Question: Using Breeze and a simple one to many relationship created using the Entity Data Model designer gives me the following error:
> TypeError {stack: "TypeError: Cannot read property '$type' of null|
...//localhost:55494/Scripts/jquery-1.9.1.js:1083:7)", query: null}
I figured out that Breeze throws that error when using a Navigational Property and that property is Null. What am I missing here?
I got the following relationship:

Controller code:
'''
private readonly EFContextProvider<ModelContainer> _contextProvider = new EFContextProvider<ModelContainer>();
[HttpGet]
public string Metadata()
{
return _contextProvider.Metadata();
}
[HttpGet]
public IQueryable<Appointment> Appointments()
{
return _contextProvider.Context.Appointments;
}
'''
Using the following query:
'''
var query = breeze.EntityQuery.from('Appointments');
'''
This is the raw JSON output:
'''
[{"Id":1,"Date":"2013-01-01T00:00:00","Comments":"Testing","Car":null}]
'''
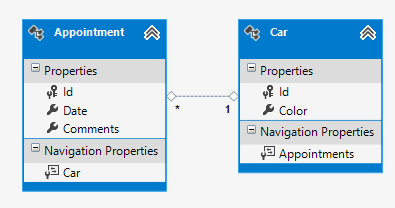
Answer: Do you have a [BreezeController] attribute on your ApiController?